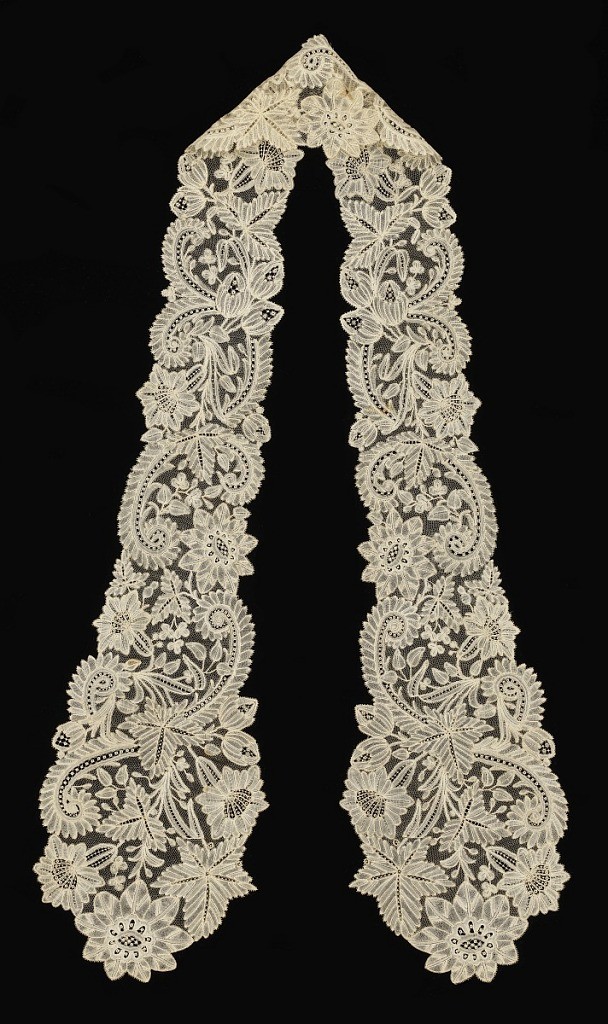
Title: Cap streamers
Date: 1850–1900
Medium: linen Technique: bobbin lace with needle ground
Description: Cap streamers in a design of large-scale floral motifs and swirling scrolls.